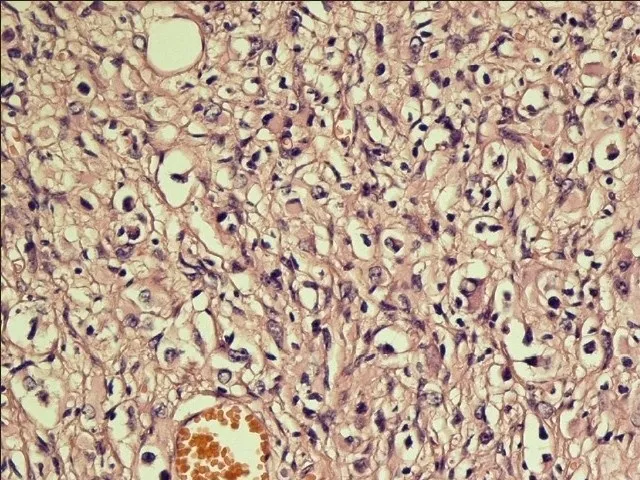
High power view shows isolated ganglion-like cells. (H&E, x250).
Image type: pathology (h&e)